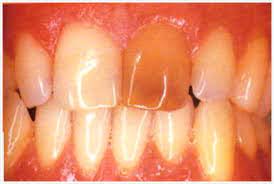
Condition: Tooth Discoloration